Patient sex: M
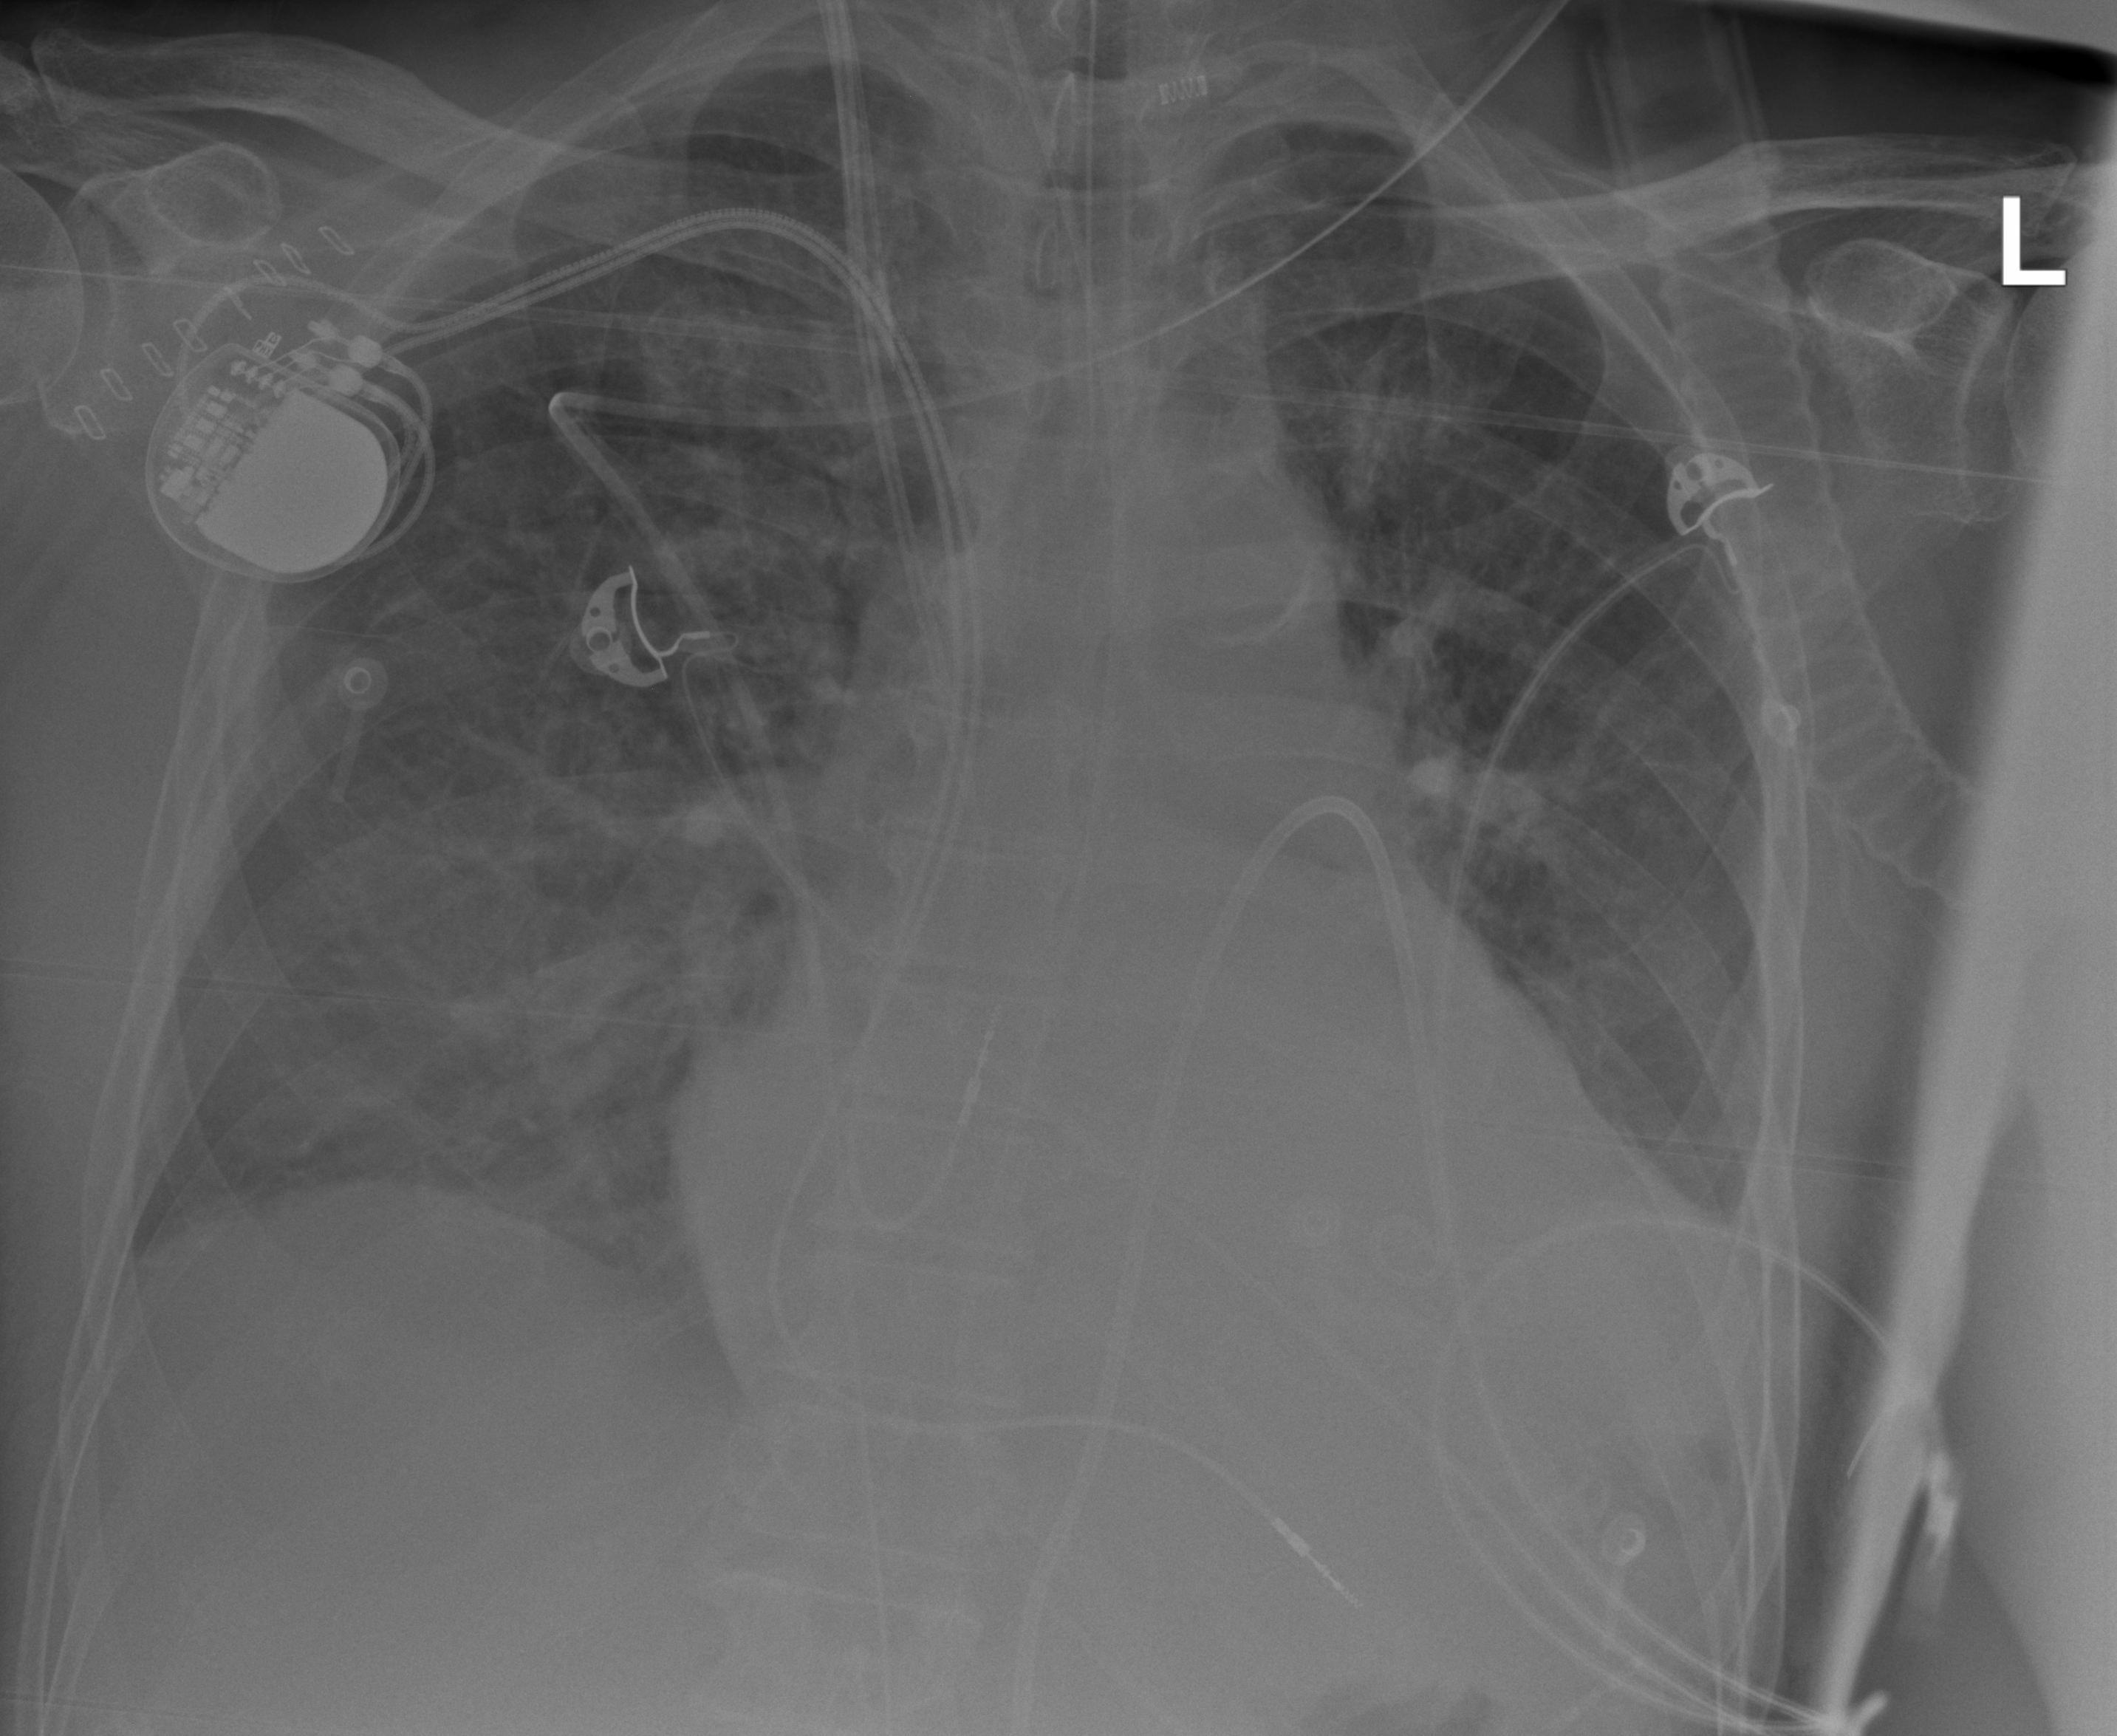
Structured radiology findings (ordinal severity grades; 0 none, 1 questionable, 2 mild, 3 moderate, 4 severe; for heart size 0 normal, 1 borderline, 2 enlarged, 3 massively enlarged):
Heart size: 2
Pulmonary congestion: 2
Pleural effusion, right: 2
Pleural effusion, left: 2
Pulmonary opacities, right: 2
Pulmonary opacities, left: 1
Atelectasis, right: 2
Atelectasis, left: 2